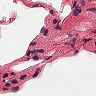
Metastatic tissue present: no